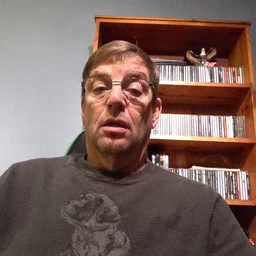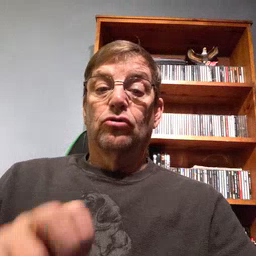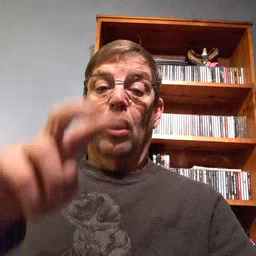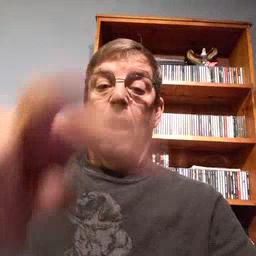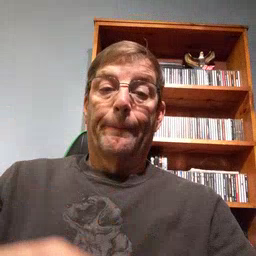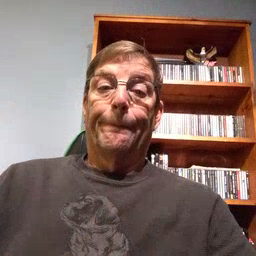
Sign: jump